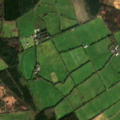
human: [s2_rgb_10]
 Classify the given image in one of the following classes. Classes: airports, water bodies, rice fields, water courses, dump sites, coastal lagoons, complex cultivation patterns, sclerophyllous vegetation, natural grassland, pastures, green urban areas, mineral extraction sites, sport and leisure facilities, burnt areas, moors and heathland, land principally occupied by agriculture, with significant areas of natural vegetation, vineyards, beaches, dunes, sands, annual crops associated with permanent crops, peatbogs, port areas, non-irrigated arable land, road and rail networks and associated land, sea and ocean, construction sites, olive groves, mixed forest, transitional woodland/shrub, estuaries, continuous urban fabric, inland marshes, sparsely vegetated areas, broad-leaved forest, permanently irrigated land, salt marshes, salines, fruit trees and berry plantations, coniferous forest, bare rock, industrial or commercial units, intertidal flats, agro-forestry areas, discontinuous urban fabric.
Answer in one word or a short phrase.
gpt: pastures, coniferous forest, mixed forest